Interaction volume radius: 5 \u00c5
Interaction volume height: 25 \u00c5
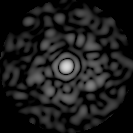
Disorder parameter: 0.848